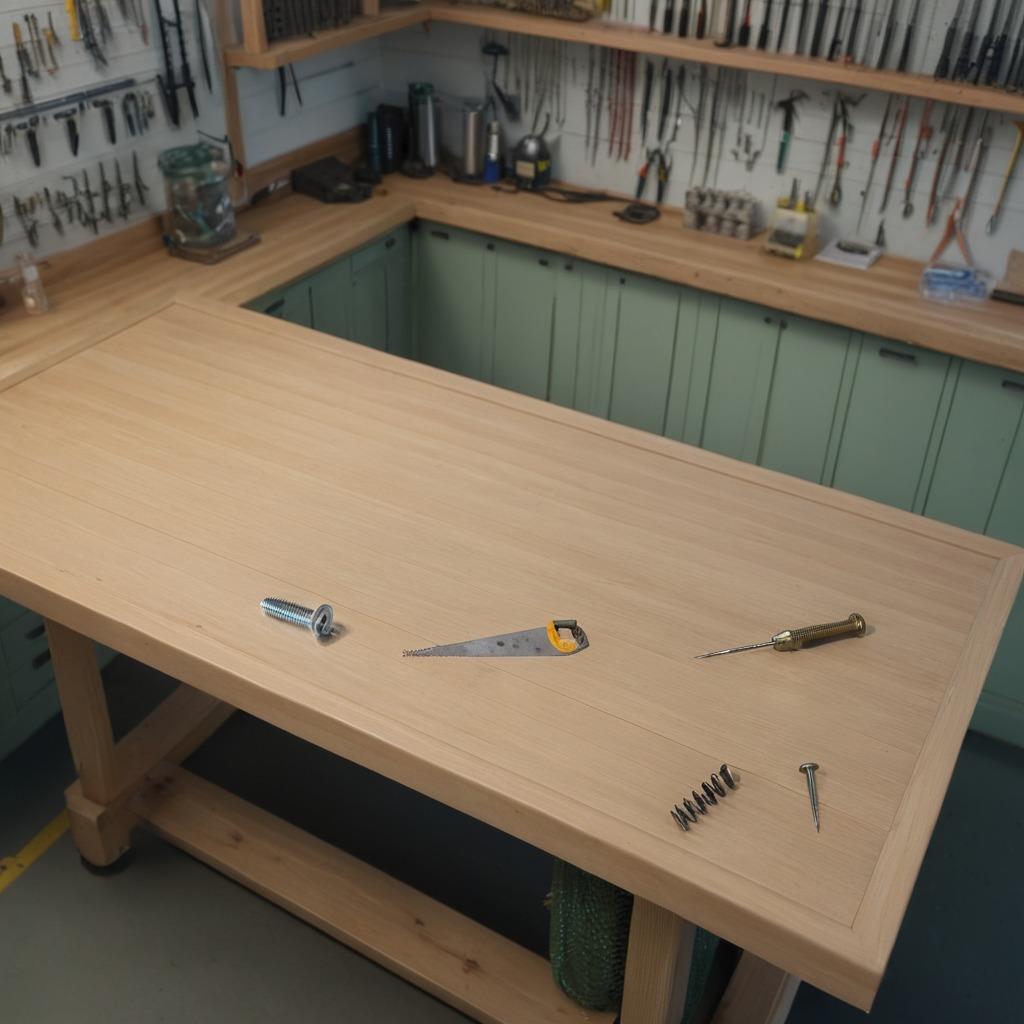
A metal machine screw, an iron nail, a coiled metal spring, a handheld metal saw, and a screwdriver are lying on the workbench.